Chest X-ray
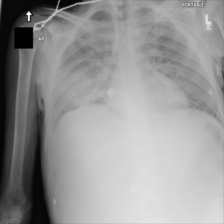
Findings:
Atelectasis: negative
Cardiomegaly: negative
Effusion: negative
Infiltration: negative
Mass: negative
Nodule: negative
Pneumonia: negative
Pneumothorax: negative
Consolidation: negative
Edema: negative
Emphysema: negative
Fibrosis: negative
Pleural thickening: negative
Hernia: negative